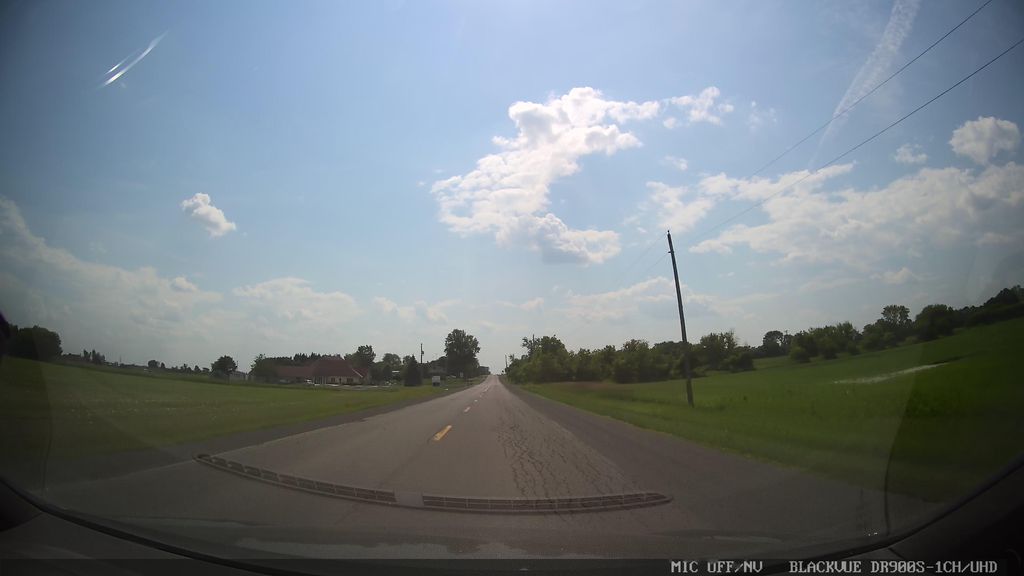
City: ottawa-gatineau